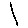
Label: line